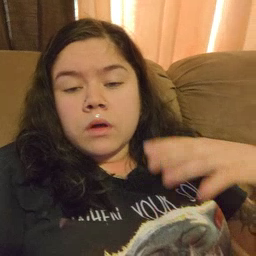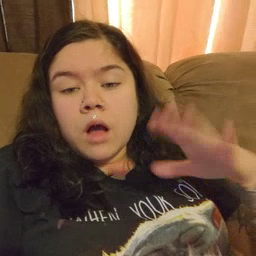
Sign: on